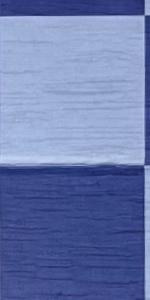
Label: Empty